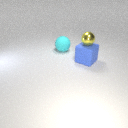
large cyan rubber sphere behind large blue rubber cube